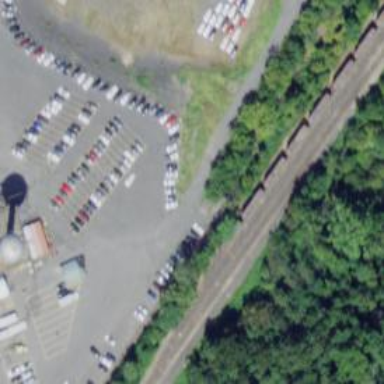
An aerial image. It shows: Unused railway yard.